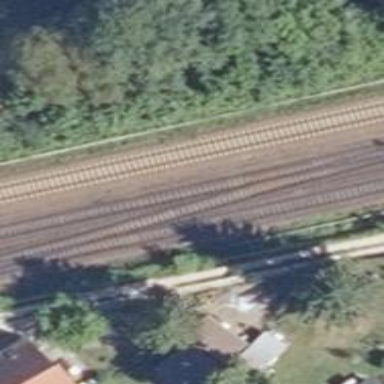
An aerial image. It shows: Railway track with contact line for electrification.